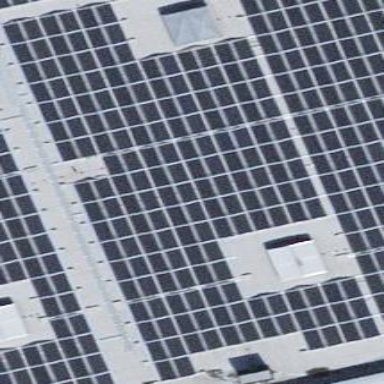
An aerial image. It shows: Solar power generator.